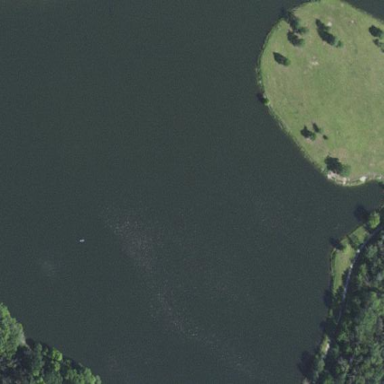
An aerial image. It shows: Serene lake surrounded by nature.